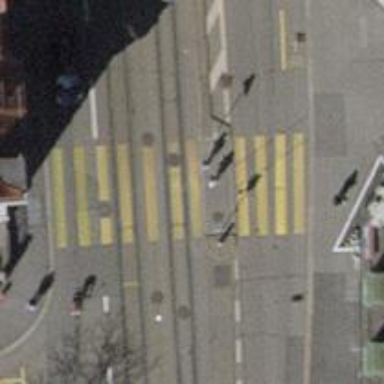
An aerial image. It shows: Uncontrolled zebra crossing with zebra markings.